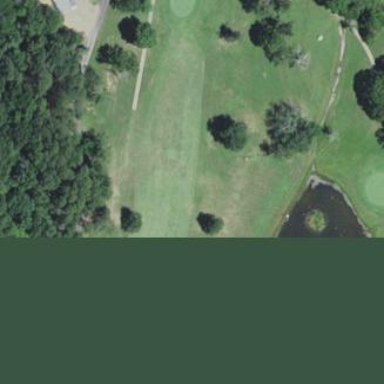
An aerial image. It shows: Grassy area designated as golf fairway.